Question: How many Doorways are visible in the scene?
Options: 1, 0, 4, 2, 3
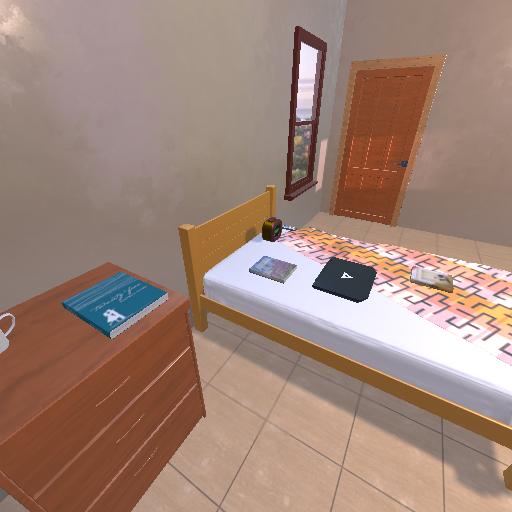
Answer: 1